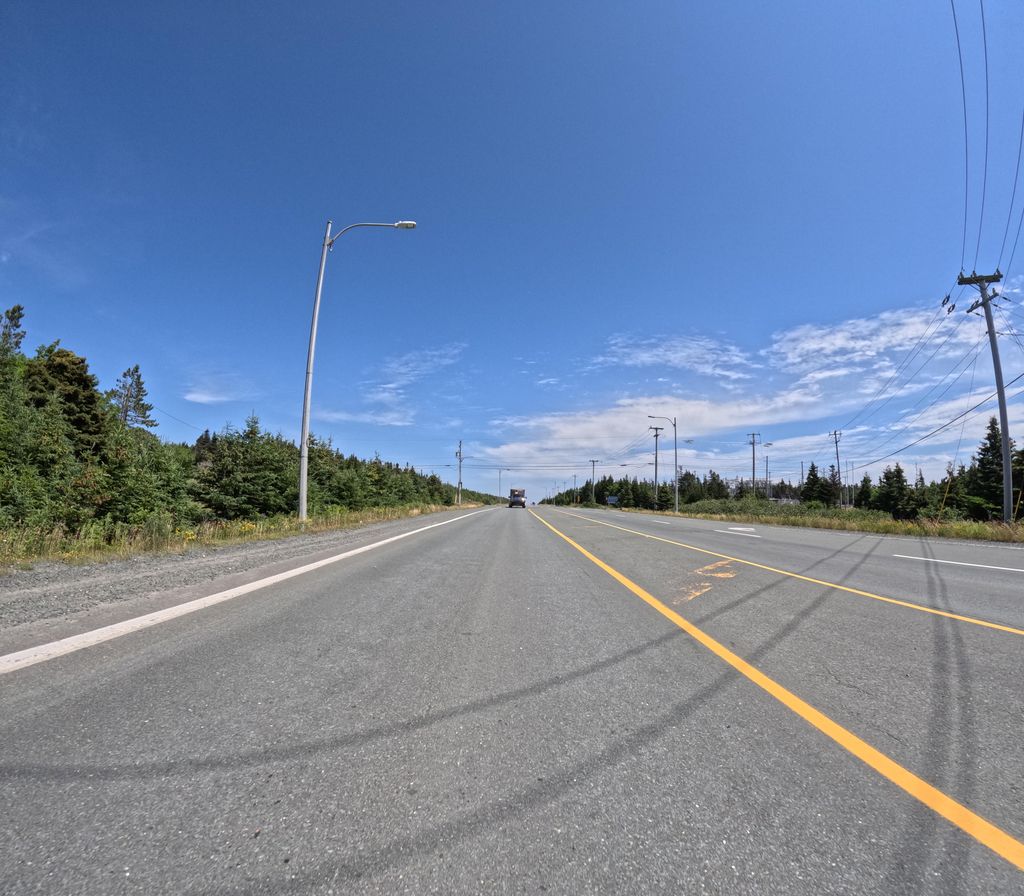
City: st_johns